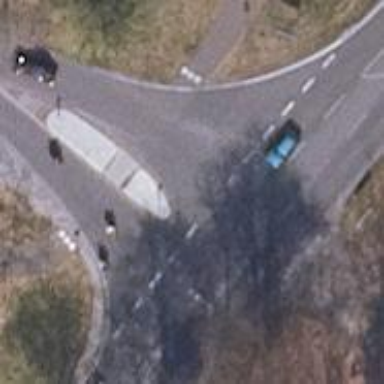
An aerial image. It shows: Unmarked crossing with pedestrian island.